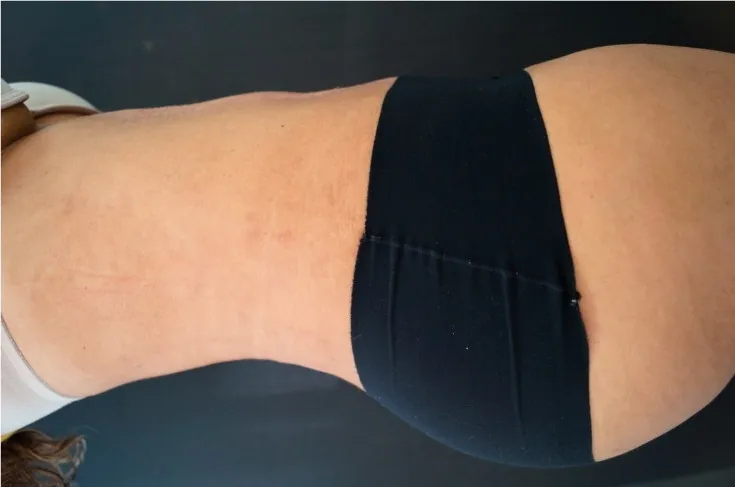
(A,B,C) During treatment.
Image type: radiology (x_ray)